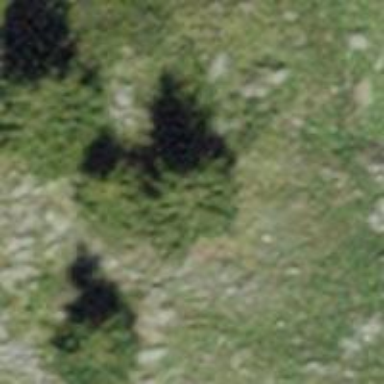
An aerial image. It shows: Beautiful tree in nature.